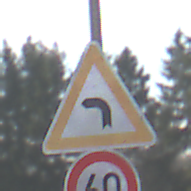
Verkehrszeichen: KurveLinks
Zusatzzeichen unten: Geschwindigkeit60
Umgebung: Outdoor, Suburban
Tageszeit: Midday
Wetter: PartlyCloudy
Licht: Natural
Jahreszeit: NotSpecified
Kontrast: HighContrast